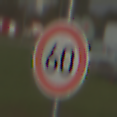
Verkehrszeichen: Geschwindigkeit60
Umgebung: Outdoor, Special
Tageszeit: MorningAfternoon
Wetter: Clear
Licht: Natural
Jahreszeit: NotSpecified
Kontrast: HighContrast